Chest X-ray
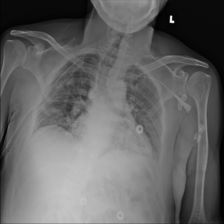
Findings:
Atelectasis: positive
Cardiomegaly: negative
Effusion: negative
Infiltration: positive
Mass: negative
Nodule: negative
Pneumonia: negative
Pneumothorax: negative
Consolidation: negative
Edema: negative
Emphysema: negative
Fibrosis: negative
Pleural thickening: negative
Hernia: negative